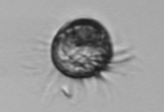
Label: Ciliophora